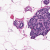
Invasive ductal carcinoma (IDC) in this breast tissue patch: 0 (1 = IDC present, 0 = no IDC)